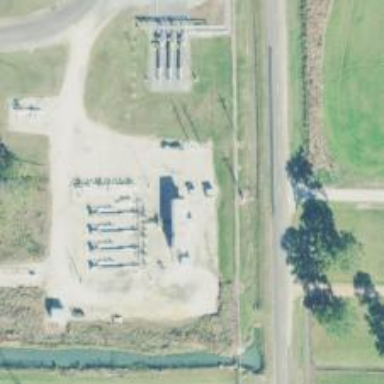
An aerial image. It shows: Industrial substation.